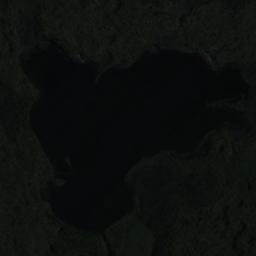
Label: lake